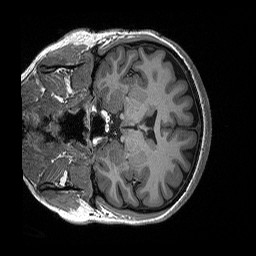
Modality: T1w
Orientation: coronal
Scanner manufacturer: siemens
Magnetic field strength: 3 T
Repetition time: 2.3 s
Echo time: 0.00294 s